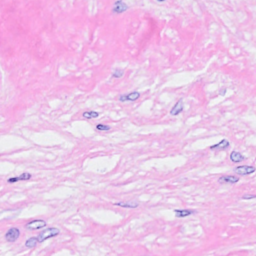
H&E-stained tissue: Breast